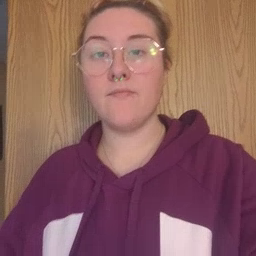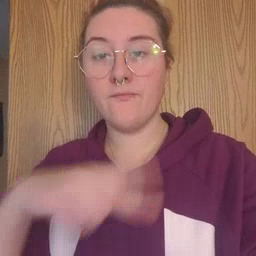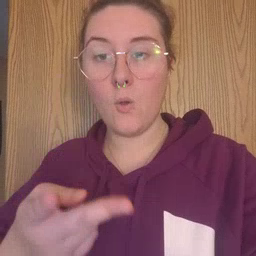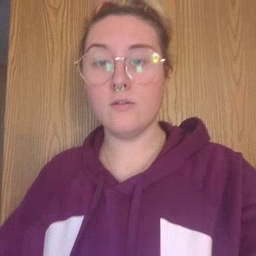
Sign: fall